Interaction volume radius: 10 \u00c5
Interaction volume height: 15 \u00c5
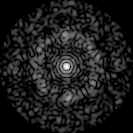
Disorder parameter: 0.8191